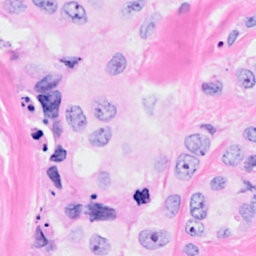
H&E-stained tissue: Breast